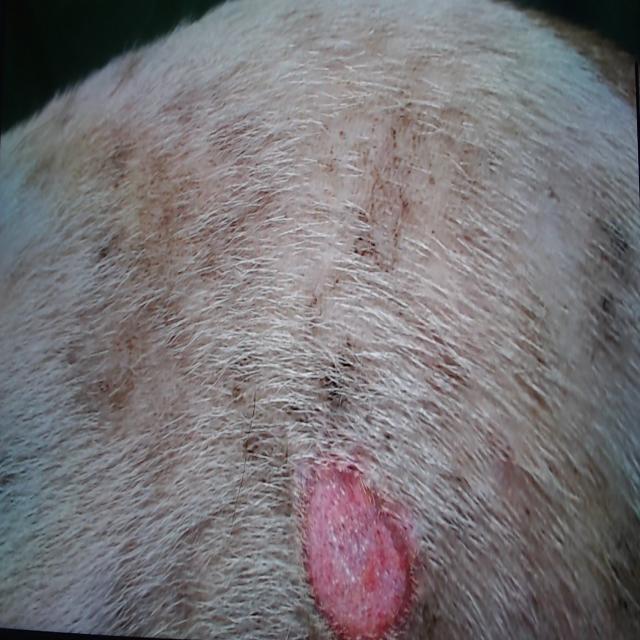
Canine ringworm (Dermatophytosis) — fungal infection caused by Microsporum or Trichophyton. Presents with circular alopecia, scaling, crusting, and broken hairs.